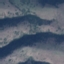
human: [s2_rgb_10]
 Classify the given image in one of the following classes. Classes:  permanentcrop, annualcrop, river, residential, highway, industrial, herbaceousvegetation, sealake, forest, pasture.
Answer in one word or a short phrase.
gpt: HerbaceousVegetation